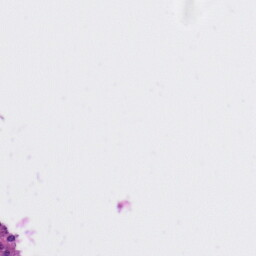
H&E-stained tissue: Liver